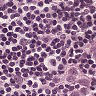
Metastatic tissue present: yes